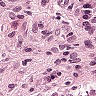
Metastatic tissue present: no